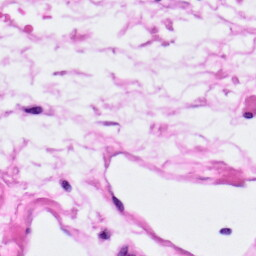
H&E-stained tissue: Pancreatic